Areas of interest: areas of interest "Logistics and Express Delivery"
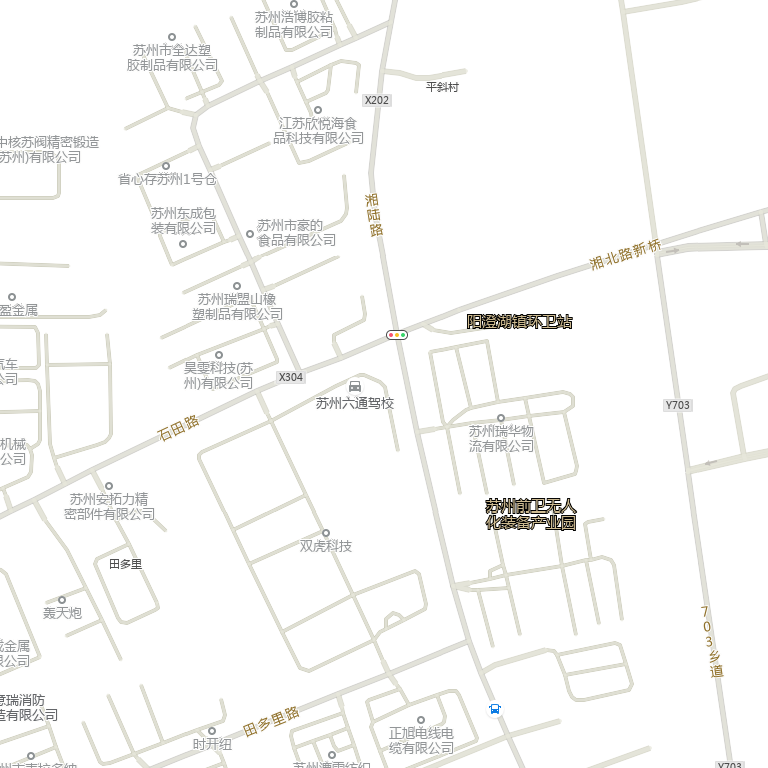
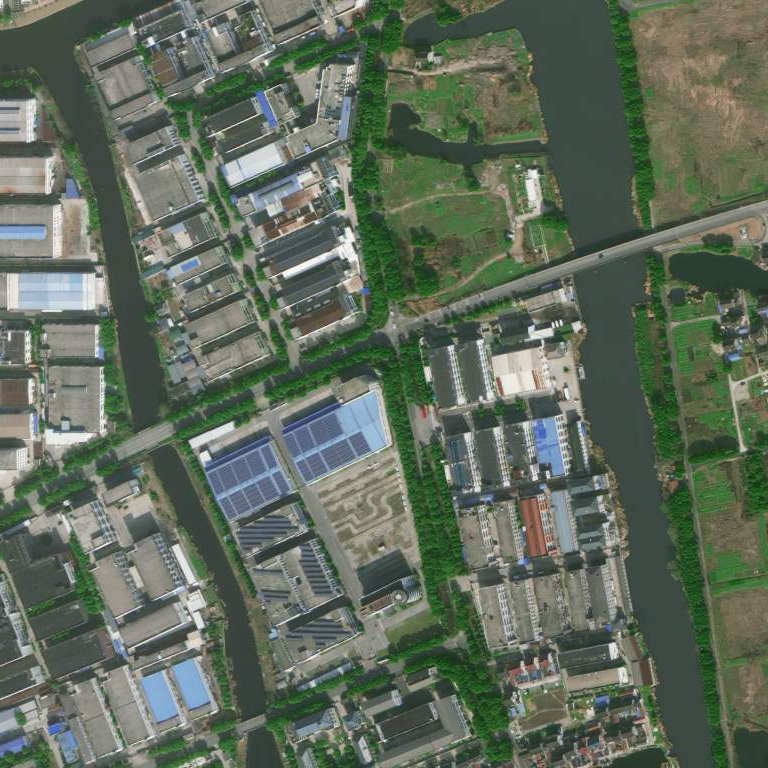